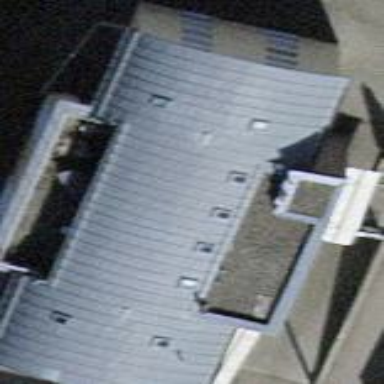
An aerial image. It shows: Building with round-shaped roof.